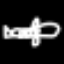
Label: airplane